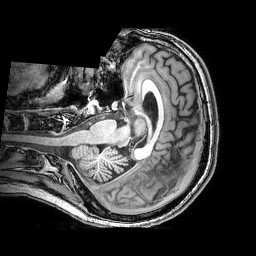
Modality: T1w
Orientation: axial
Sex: male
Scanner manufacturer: philips
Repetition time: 0.008112 s
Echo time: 0.00371 s